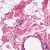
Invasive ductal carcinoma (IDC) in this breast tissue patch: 0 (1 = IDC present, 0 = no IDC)